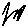
Label: zigzag